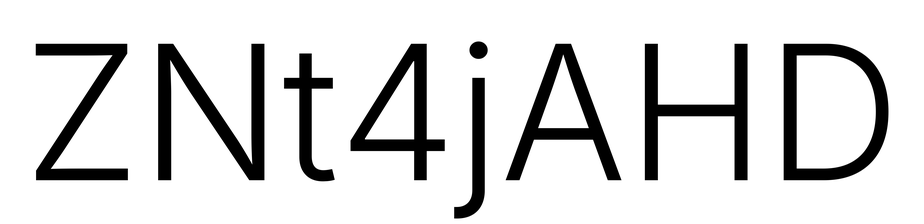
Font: Inter_Light